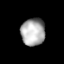
Tissue: lung
Cell type: Others
Senescence score: 0.1729
Nuclear area (px): 643
Mean DAPI intensity: 172.322